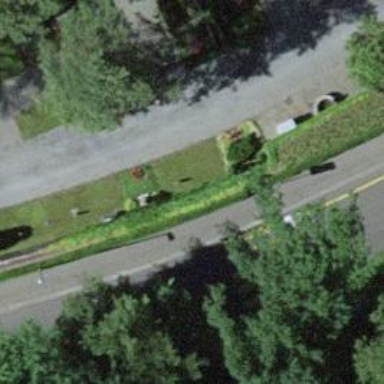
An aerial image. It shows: Kerb barrier.